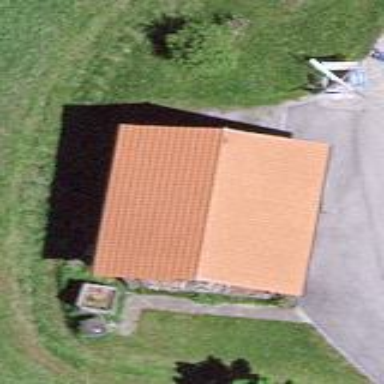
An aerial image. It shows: Farm building.